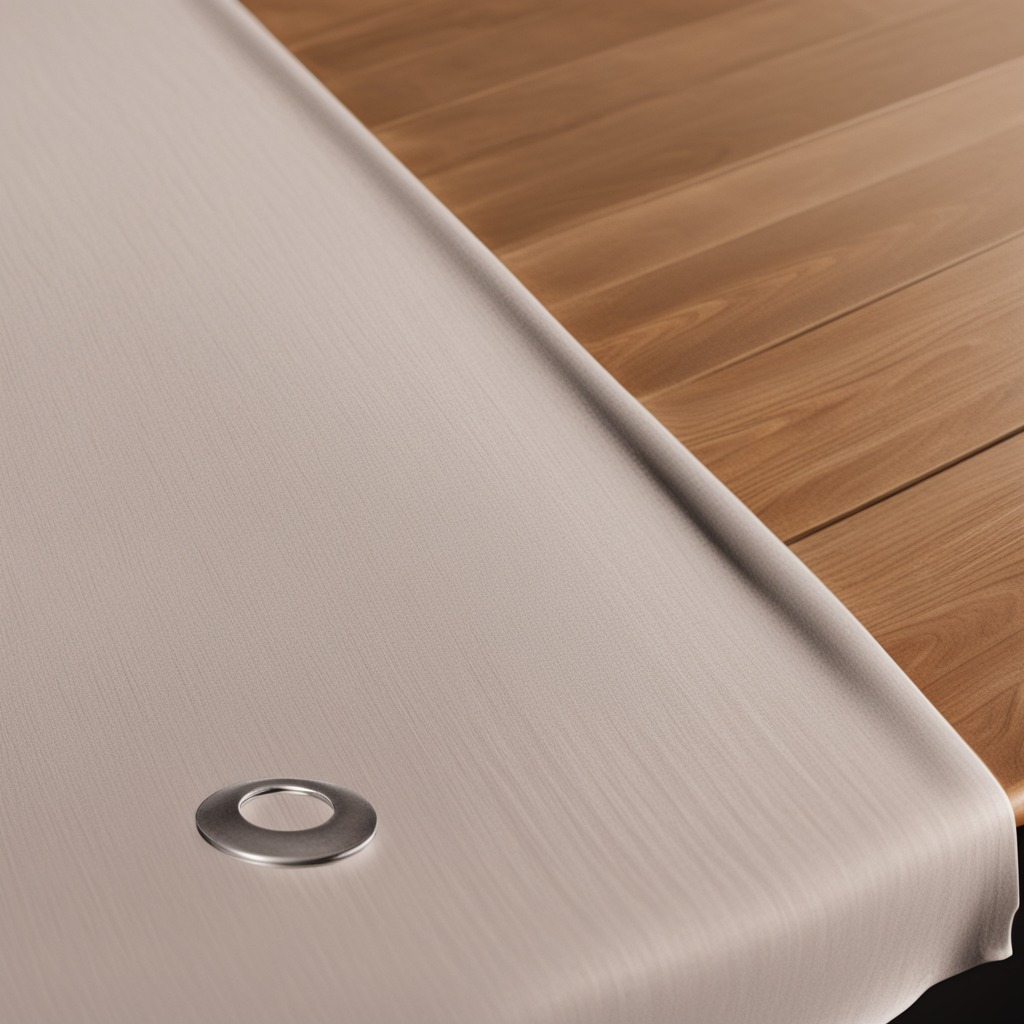
A flat metal washer is lying on the wooden table.